Aerial crown-view tile of a tropical tree (Barro Colorado Island, Panama), acquired 20250818:
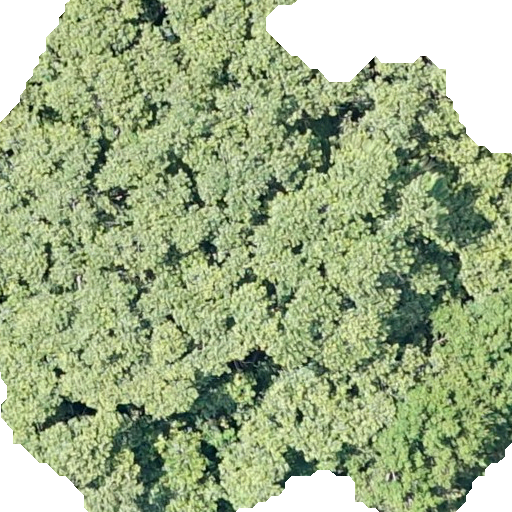
Species: Luehea seemannii
GBIF accepted scientific name: Luehea seemannii
Crown area: 379.408 m²